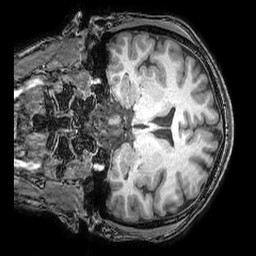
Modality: T1w
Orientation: coronal
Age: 19
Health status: ill
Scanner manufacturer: philips
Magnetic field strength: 3 T
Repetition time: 0.007 s
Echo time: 0.0035 s